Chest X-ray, PA view. Patient: 59 years old, sex F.
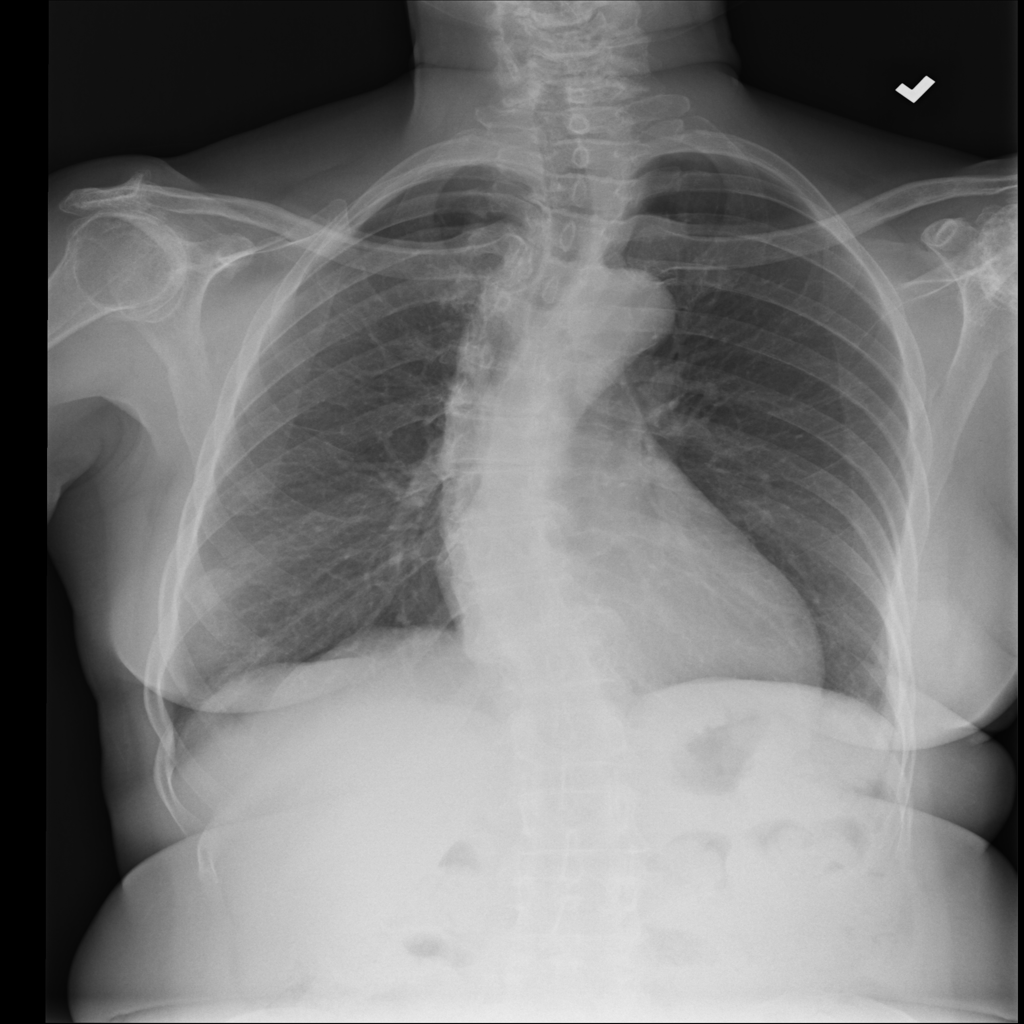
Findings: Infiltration